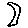
Label: moon